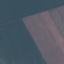
Label: AnnualCrop